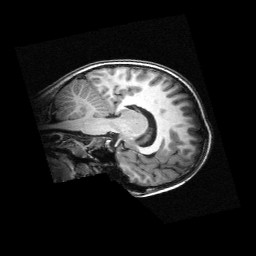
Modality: T1w
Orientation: sagittal
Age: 9
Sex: female
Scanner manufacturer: siemens
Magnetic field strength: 3 T
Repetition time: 2.3 s
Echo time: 0.00336 s